Field crop: tomato
Growth stage: 2
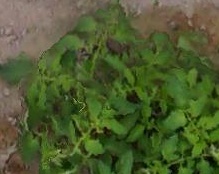
Species: tomato